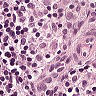
Metastatic tissue present: no